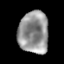
Tissue: lung
Cell type: Myeloid cells
Senescence score: 0.221
Nuclear area (px): 1242
Mean DAPI intensity: 147.887